Question: Count the number of objects in the diagram.
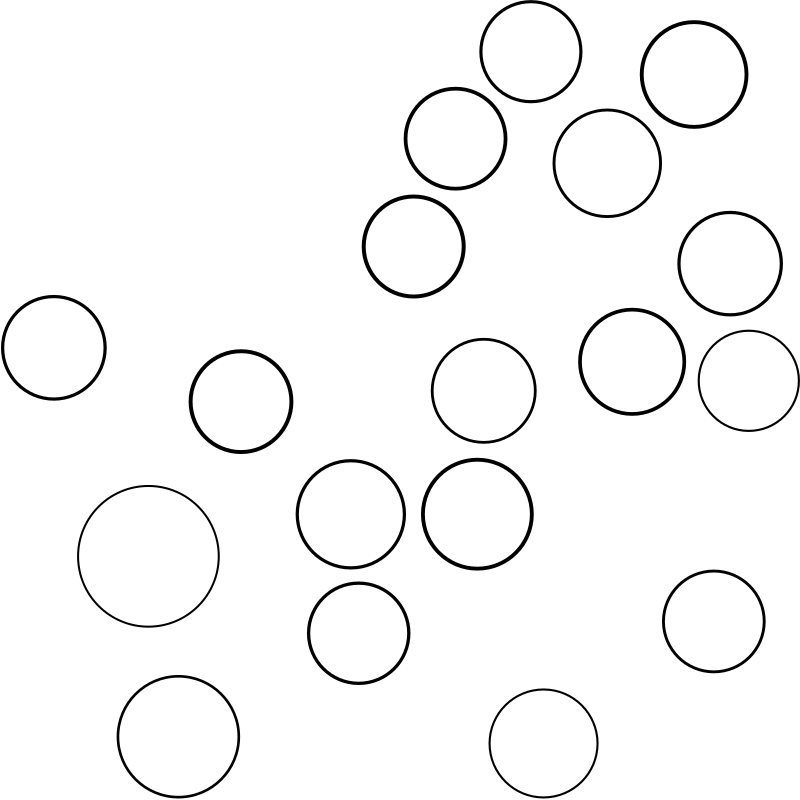
Answer: 18